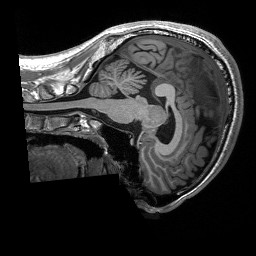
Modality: T1w
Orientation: sagittal
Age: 22
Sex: male
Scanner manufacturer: siemens
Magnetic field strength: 3 T
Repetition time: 2.53 s
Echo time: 0.00227 s